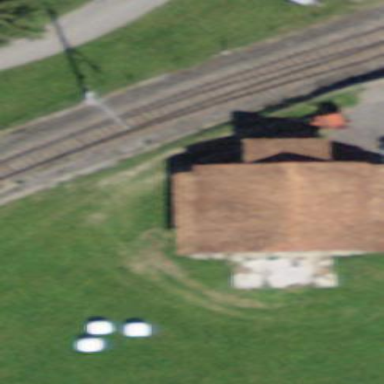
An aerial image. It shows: Barn.